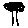
Label: tree